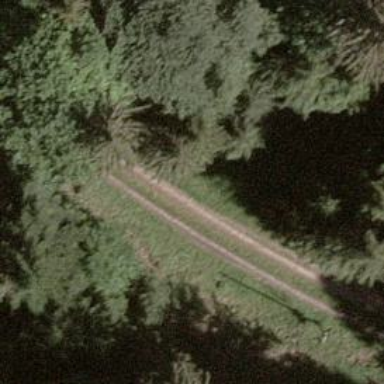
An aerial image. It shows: Track with grade 4 tracktype.